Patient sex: F
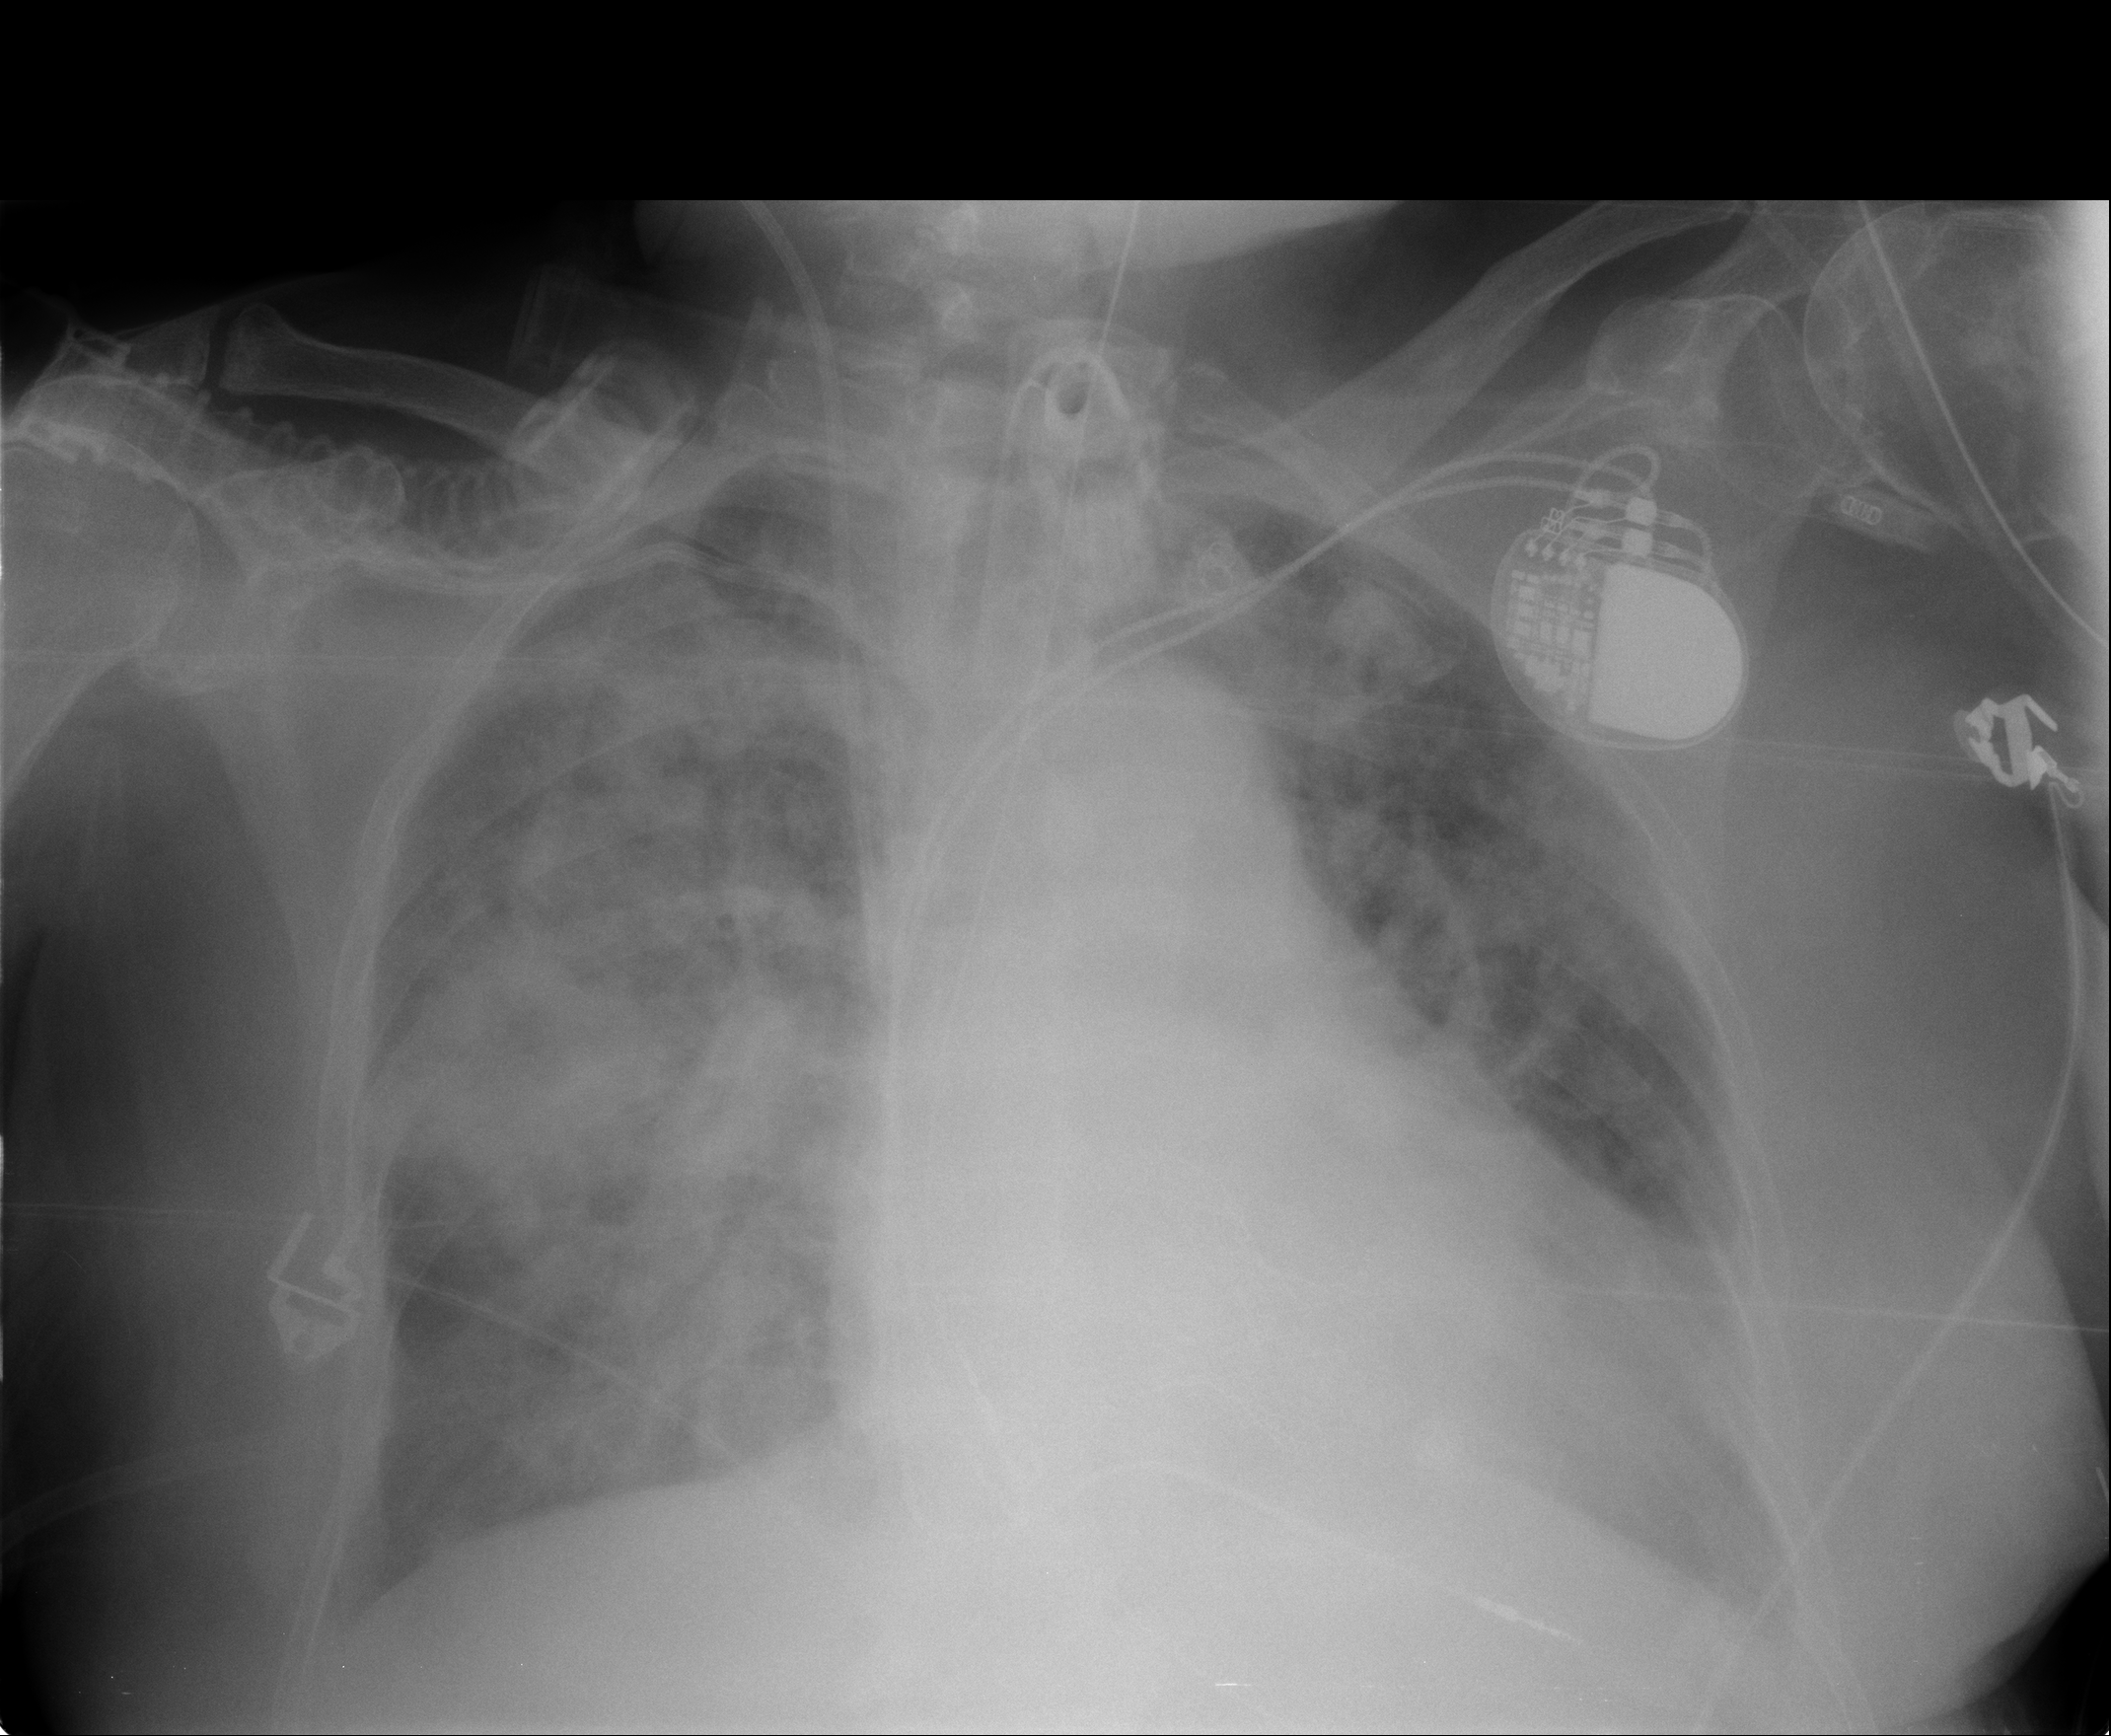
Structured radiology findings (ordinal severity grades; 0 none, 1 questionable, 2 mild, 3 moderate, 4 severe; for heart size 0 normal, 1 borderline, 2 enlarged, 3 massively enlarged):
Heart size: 2
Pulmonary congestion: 3
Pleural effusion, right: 0
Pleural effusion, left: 0
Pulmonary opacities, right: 3
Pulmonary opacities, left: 3
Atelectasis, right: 3
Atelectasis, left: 2